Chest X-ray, PA view. Patient: 53 years old, sex F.
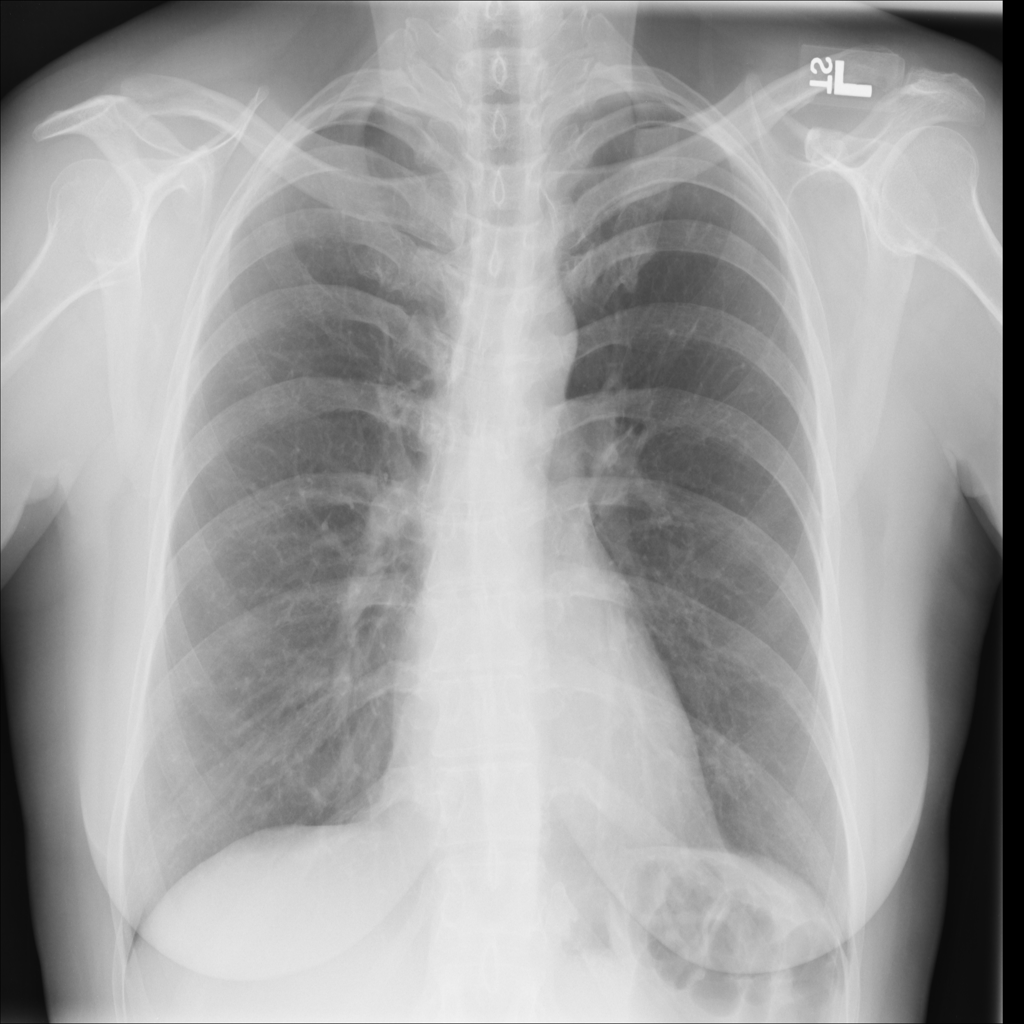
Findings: No Finding